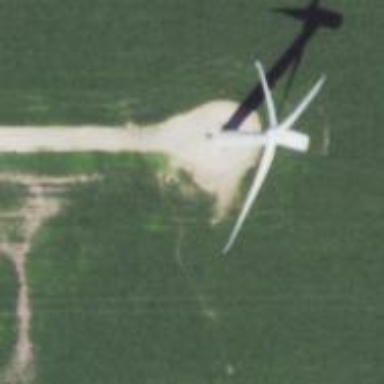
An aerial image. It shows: Wind generator powered by horizontal axis wind turbine.